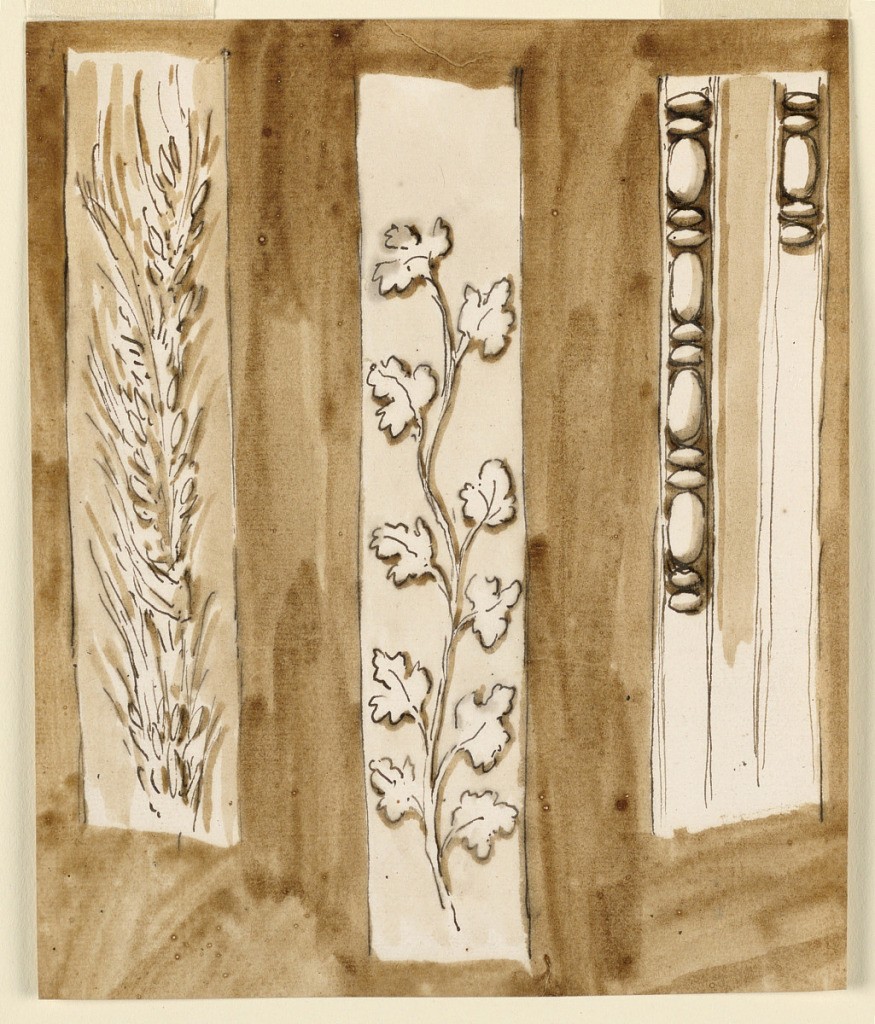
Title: Three bands
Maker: Giuseppe Barberi, Italian, 1746–1809
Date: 1790–1800
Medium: Pen and brown ink, brush and brown wash on off-white laid paper
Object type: Drawing
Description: At left, the decoration consists of a garland of ears of grain fastened by a ribbon, in the center of a waved vine stem. At right: a central band is framed by two lateral projecting ones decorated with a row of ovoids separated by two disks. Usual background.